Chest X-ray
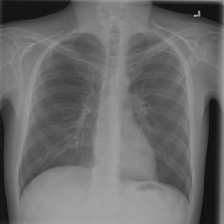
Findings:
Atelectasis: negative
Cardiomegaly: negative
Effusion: negative
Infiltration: negative
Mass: negative
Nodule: negative
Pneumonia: negative
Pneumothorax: negative
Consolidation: negative
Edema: negative
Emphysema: negative
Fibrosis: negative
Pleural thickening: negative
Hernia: negative